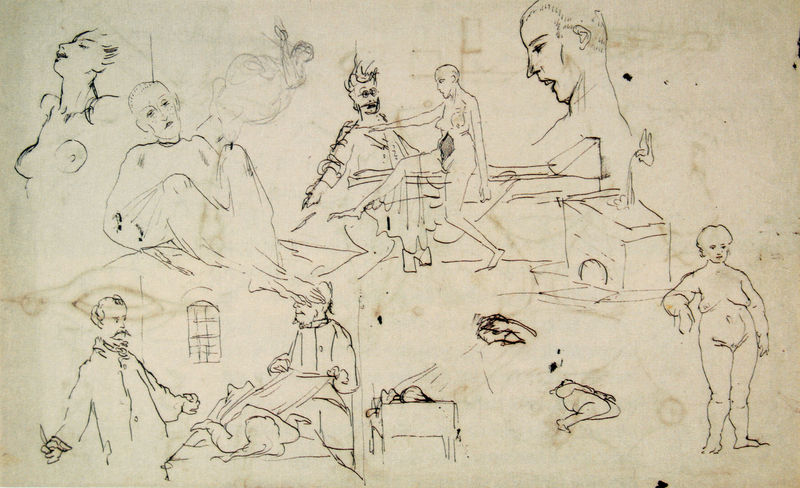
Titel: Karikaturen zum Thema Anatom und Leiche
Künstler: Gabriel von Max
Standort: München
Institution: Städtische Galerie im Lenbachhaus
Schlagwörter: akt, hand, kopf, körper, mann, nackt, wasser, weiß, wunde, frauen, menschen, ocker, bewegung, braun, brust, busen, fenster, frau, frisur, köpfe, männer, profil, schwarz, skizze, tisch, zeichnung, tuch, beige, anatomie, gesicht, leiche, messer, stehen, tot, möbel, gitter, haare, mantel, blatt, brunnen, brüste, papier, liegen, umrisse, ansicht, grafik, graphik, linien, figuren, angst, wein, dick, bett, laken, fett, tusche, becken, kniee, schwarzweiß, bleistift, arzt, entwurf, studien, wasserhahn, liege, zelle, krankheit, teufel, wien, skizzen, schiele, geburt, egon schiele, zeichnungen, sektion, genster, flecke, nippel, titten, zeichnunh, eröffnung, patient, klinik, pathologie, kritzeleien, anatomische studien, benn, pathologe, adipös